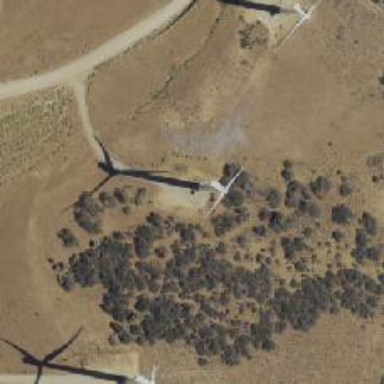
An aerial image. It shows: Wind generator powered by horizontal-axis wind turbine.